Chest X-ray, PA view. Patient: 32 years old, sex M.
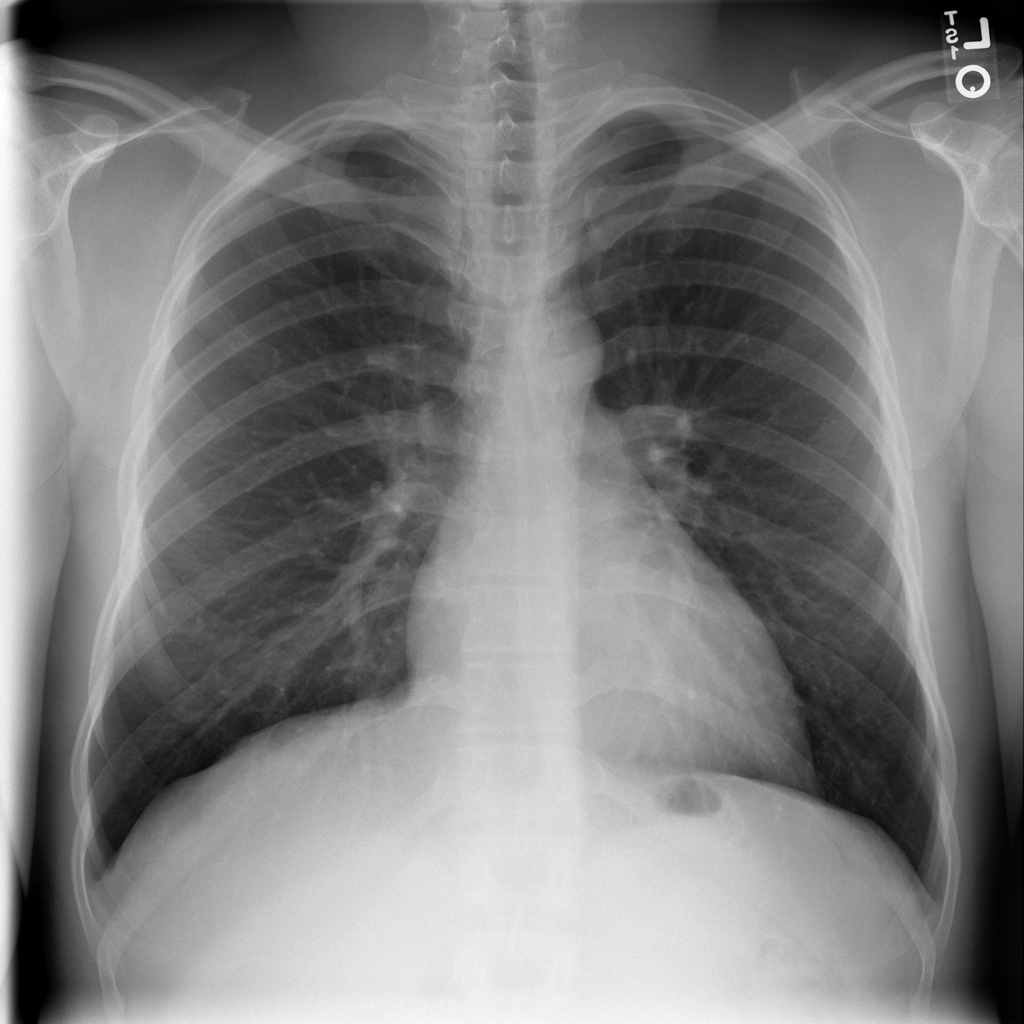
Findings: No Finding